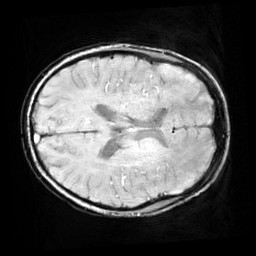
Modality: SWI
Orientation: axial
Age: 11
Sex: male
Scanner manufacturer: siemens
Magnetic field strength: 3 T
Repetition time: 0.027 s
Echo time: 0.02 s